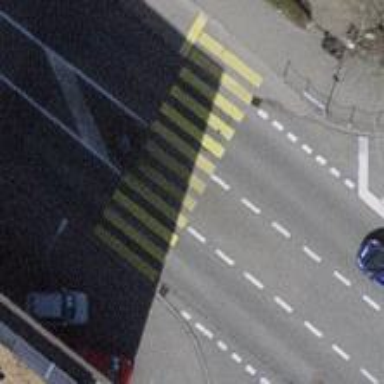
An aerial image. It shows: Marked road crossing.